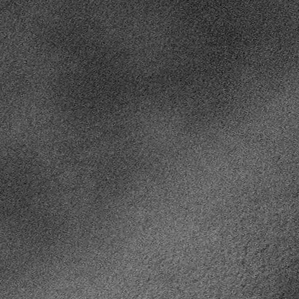
Label: frost